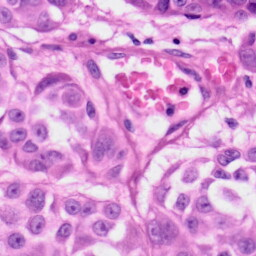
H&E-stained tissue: Skin